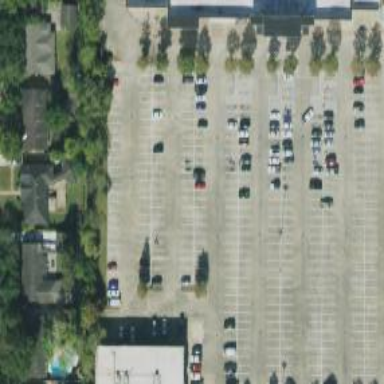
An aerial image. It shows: Parking space is available.